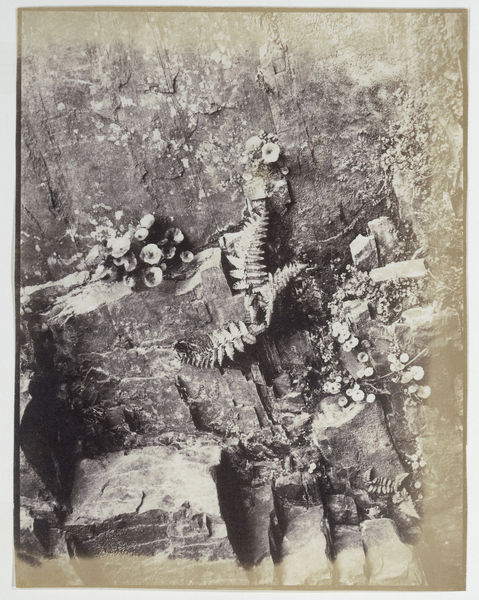
Titel: Plantenstudie
Künstler: Hugh Owen
Standort: Amsterdam
Institution: Rijksmuseum
Schlagwörter: felsen, schatten, weiß, blume, grau, schwarz, blüte, blüten, wand, stein, steine, pflanze, pflanzen, ranken, perspektive, fels, steilhang, mauer, vergilbt, treppe, treppen, farn, stufe, stufen, tiefe, granit, foto, fotografie, photographie, keller, winde, schwarzweiss, photo, schiefer, schwaru, pilze, riss, pfalnze, steinbruch, steinbau, grafvergilbt